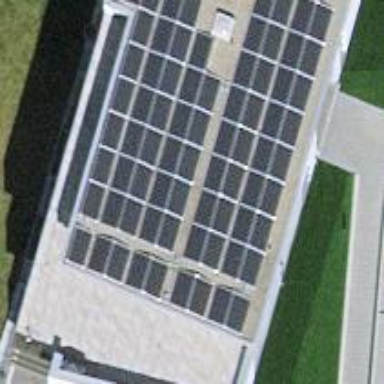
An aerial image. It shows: Solar photovoltaic panel generator.